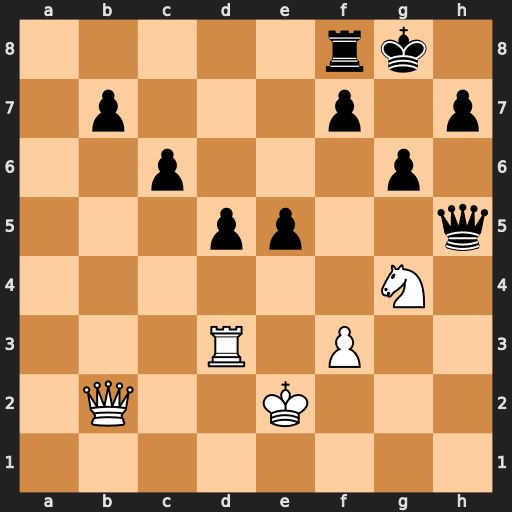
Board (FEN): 5rk1/1p3p1p/2p3p1/3pp2q/6N1/3R1P2/1Q2K3/8
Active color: w
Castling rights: -
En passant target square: -
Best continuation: Nf6+ Kg7 Nxh5+